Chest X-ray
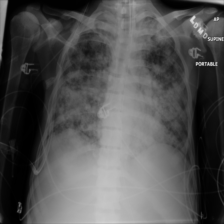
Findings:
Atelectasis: negative
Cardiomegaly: negative
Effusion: negative
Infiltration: negative
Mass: negative
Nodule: negative
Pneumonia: negative
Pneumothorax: negative
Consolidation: negative
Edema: negative
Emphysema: negative
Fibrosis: negative
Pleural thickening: negative
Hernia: negative